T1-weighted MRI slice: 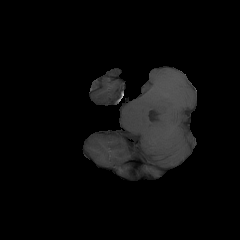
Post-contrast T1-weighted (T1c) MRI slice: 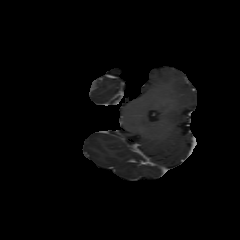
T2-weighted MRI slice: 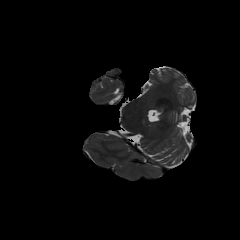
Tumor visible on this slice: yes